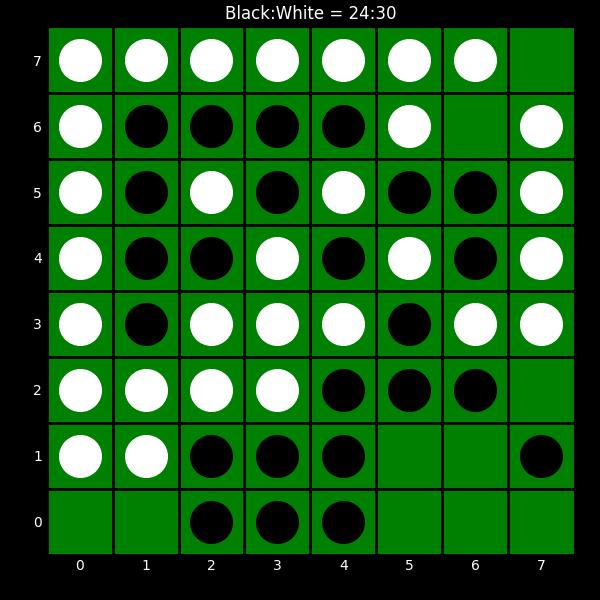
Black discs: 24
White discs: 30